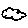
Label: cloud